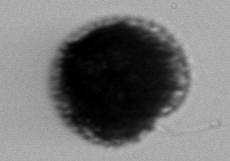
Label: Gonyaulax